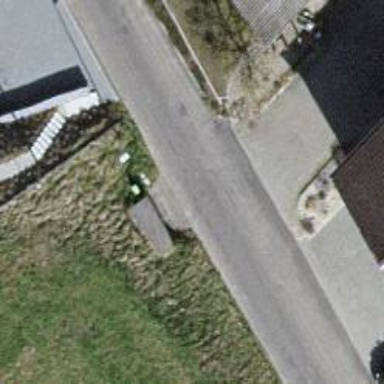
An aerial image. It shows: Street cabinet meant for power infrastructure.